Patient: sex F, age 53
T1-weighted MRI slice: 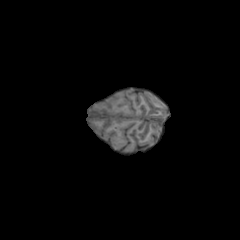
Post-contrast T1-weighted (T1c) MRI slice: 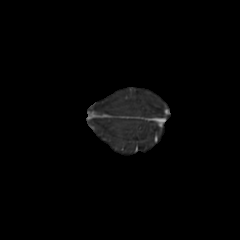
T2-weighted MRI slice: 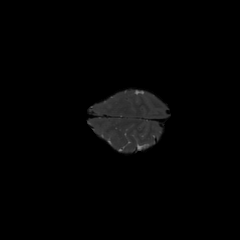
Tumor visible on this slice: no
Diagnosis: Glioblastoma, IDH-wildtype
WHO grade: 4